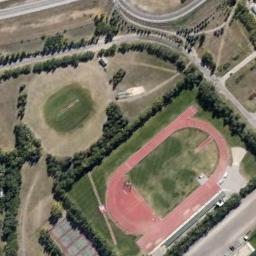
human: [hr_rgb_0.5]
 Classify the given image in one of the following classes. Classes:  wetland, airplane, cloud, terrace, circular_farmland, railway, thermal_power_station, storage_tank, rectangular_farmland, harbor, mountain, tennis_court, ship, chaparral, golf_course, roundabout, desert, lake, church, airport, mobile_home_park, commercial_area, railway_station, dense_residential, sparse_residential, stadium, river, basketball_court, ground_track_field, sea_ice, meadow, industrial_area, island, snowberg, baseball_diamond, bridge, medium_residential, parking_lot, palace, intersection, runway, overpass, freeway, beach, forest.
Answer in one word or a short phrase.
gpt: ground_track_field